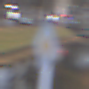
Verkehrszeichen: Vorfahrtsstrasse
Umgebung: Outdoor, Urban
Tageszeit: SunriseSunset
Wetter: PartlyCloudy
Licht: Natural
Jahreszeit: NotSpecified
Kontrast: LowContrast